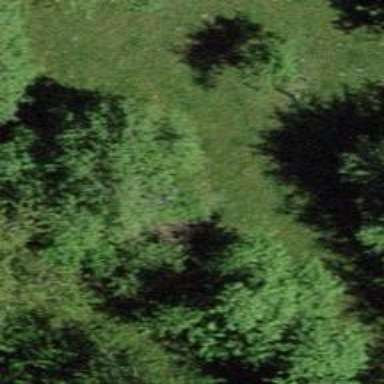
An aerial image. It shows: Single tag "natural: tree."